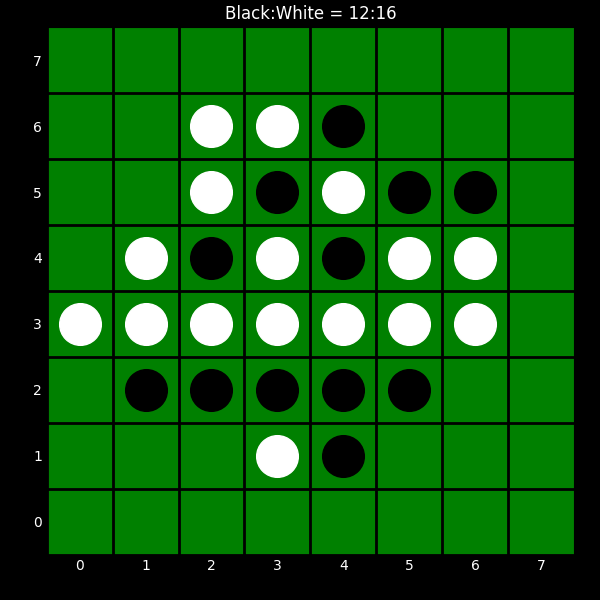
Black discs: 12
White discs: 16